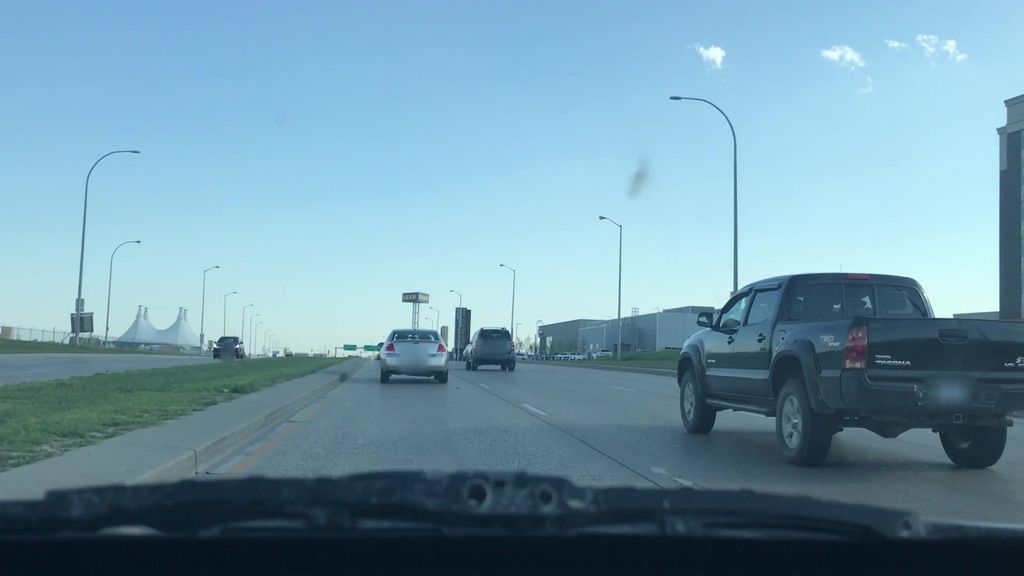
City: winnipeg